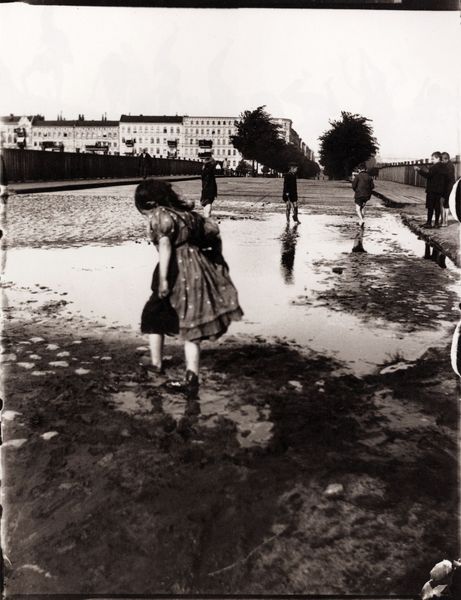
Titel: Kinder auf der Knobelsdorff-Brücke
Künstler: Heinrich Zille
Schlagwörter: baum, himmel, schatten, wasser, weiß, bäume, menschen, mädchen, stadt, fenster, grau, kleid, licht, männer, rücken, schwarz, strasse, gebäude, haus, park, weg, wiese, zaun, leute, ärmel, erde, häuser, nass, spiegelung, brücke, boden, haare, eltern, kind, england, kinder, garten, pfütze, fassade, fassaden, perspektive, wohnhäuser, schuhe, jungen, lehm, russland, mauer, allee, klein, hof, spielen, widerschein, geländer, reflexion, foto, fotografie, photographie, regen, pfützen, punkte, plantschen, berlin, gepunktet, palast, planschen, waten, barfuß, schwarz weiss, punkt, stiefel, schlamm, fussweg, photo, etagen, geschosse, stockwerke, aufnahme, mödchen, matsch, wohnblock, nachkriegszeit, schmutzig, strße, alee, fünfziger jahre, madchen, muer, matschig, 50er jahre, dfoto, nachkriegskinder, kinderspielen